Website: lowes
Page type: billing-address
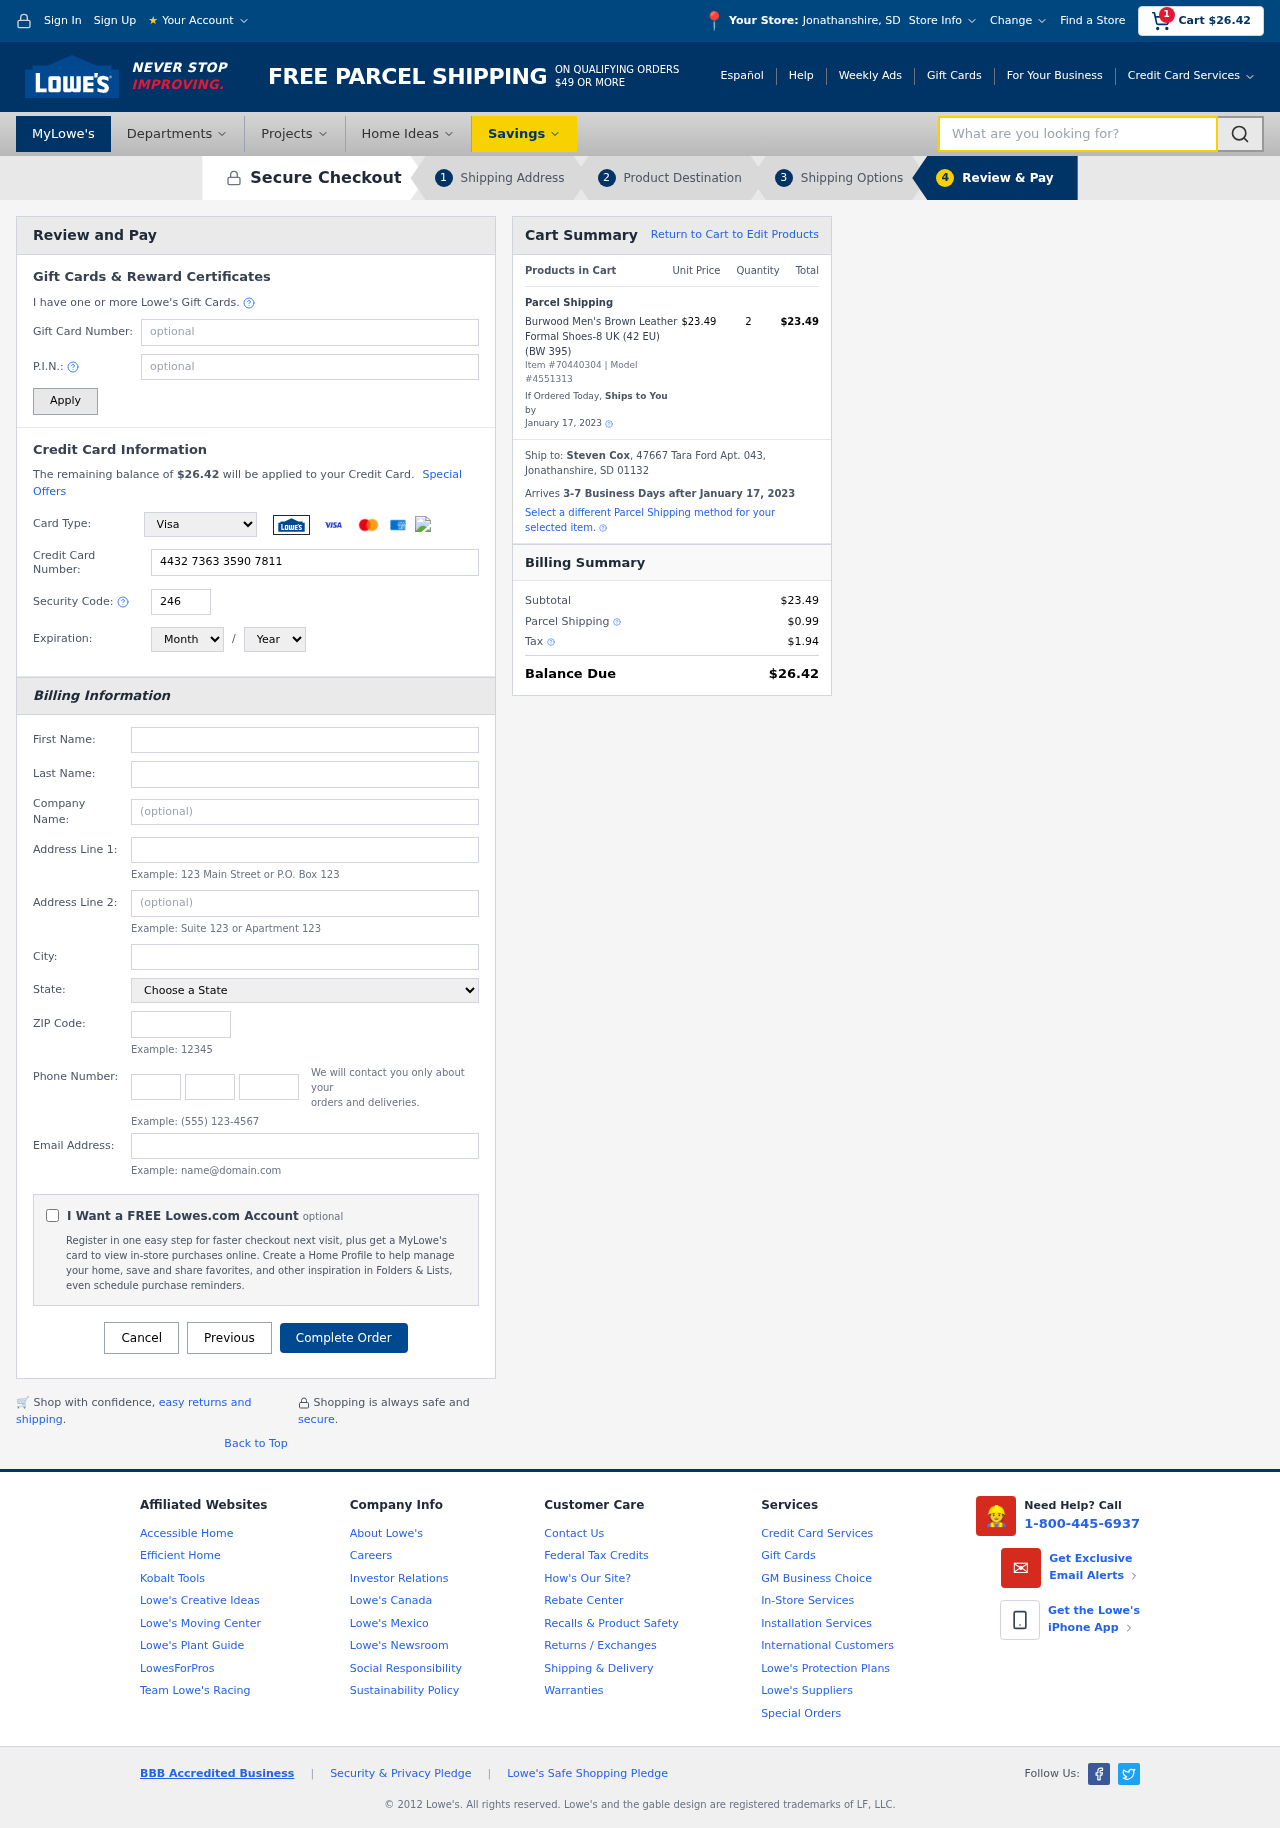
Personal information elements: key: PII_CARD_CVV
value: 246
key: PII_CARD_EXPIRY_MONTH
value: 12
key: PII_CARD_EXPIRY_YEAR
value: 30
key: PII_CARD_NUMBER
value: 4432 7363 3590 7811
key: PII_CARD_TYPE
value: Visa
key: PII_CITY
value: Jonathanshire
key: PII_CITY_STATE
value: Jonathanshire, SD
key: PII_EMAIL
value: scox@hotmail.com
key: PII_FIRSTNAME
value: Steven
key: PII_FULLNAME
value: Steven Cox
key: PII_LASTNAME
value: Cox
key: PII_PHONE_AREA
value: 629
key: PII_PHONE_PREFIX
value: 811
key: PII_PHONE_SUFFIX
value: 2594
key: PII_POSTCODE
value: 01132
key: PII_STATE
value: South Dakota
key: PII_STREET
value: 47667 Tara Ford Apt. 043
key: PII_CITY_STATE_ZIP
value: Jonathanshire, SD 01132
Product elements: key: PRODUCT1_NAME
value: Burwood Men's Brown Leather Formal Shoes-8 UK (42 EU) (BW 395)
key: PRODUCT1_PRICE
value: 23.49
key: PRODUCT1_QUANTITY
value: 2
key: PRODUCT_ITEM_NUMBER
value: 70440304
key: PRODUCT_MODEL_NUMBER
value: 4551313
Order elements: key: ORDER_SUBTOTAL
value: $26.42
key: ORDER_TOTAL
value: $26.42
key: ORDER_SHIPPING_DATE
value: January 17, 2023
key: ORDER_SUBTOTAL
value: $23.49
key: ORDER_DELIVERY_DATE
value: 3-7 Business Days after January 17, 2023
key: ORDER_SHIPPING_DATE2
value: January 17, 2023
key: ORDER_SUBTOTAL2
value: $23.49
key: ORDER_SHIPPING_COST
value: $0.99
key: ORDER_TAX
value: $1.94
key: ORDER_TOTAL2
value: $26.42
Search elements: key: HEADER_SEARCH
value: What are you looking for?